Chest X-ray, AP view. Patient: 27 years old, sex M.
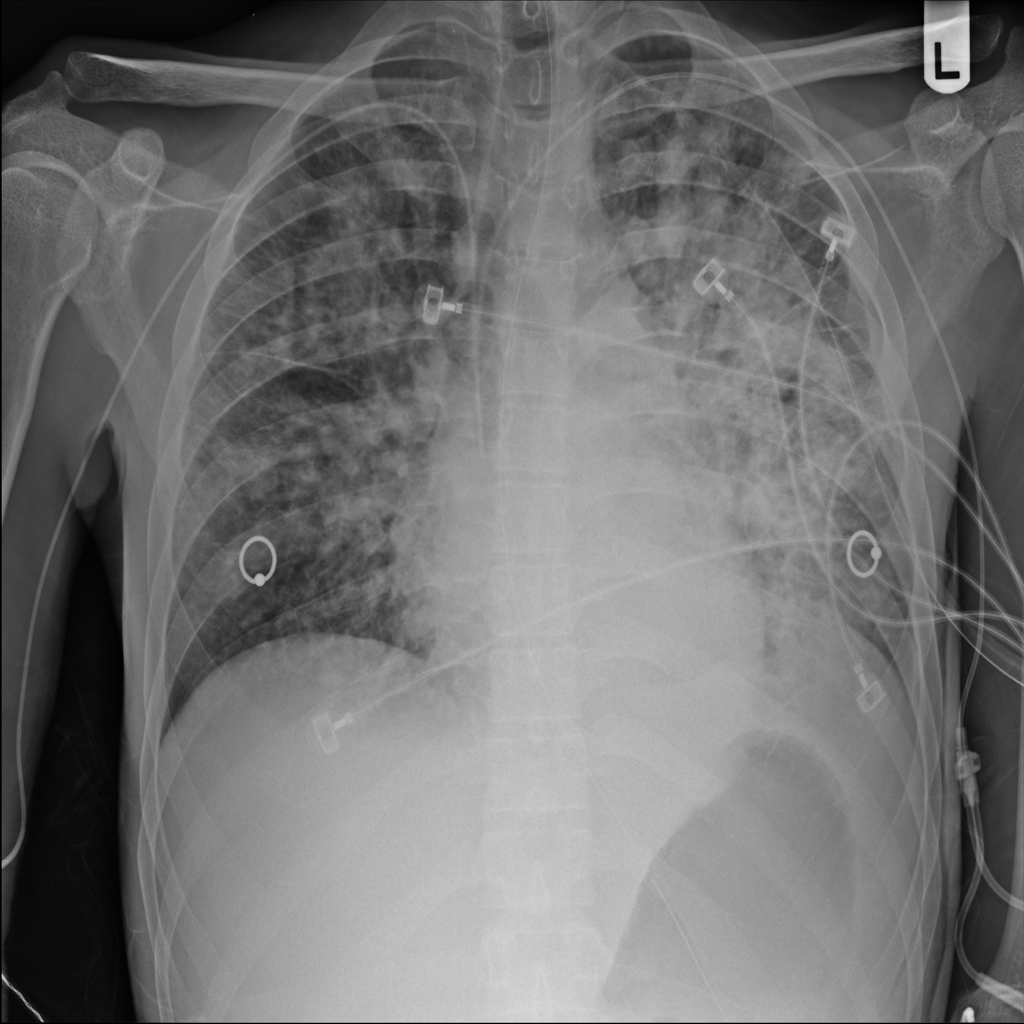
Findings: Edema, Effusion, Infiltration, Nodule